Question: Please help me im very new in google chart script. Can you give me the right script for stacked proportional column chart with no complicated code in Google chart? And how to combine two charts... Im so glad if you can help me. Thank you
Here's the sample photo of combine charts:

And here's the script for stacked proportional column chart with complicated code:
'''
function drawVisualization() {
var data = google.visualization.arrayToDataTable([
['Year', 'Austria', 'Belgium', 'Czech Republic', 'Finland', 'France', 'Germany'],
['2003', <PHONE>, <PHONE>, 974066, <PHONE>, <PHONE>, <PHONE>],
['2004', <PHONE>, <PHONE>, 928875, <PHONE>, <PHONE>, <PHONE>],
['2005', <PHONE>, <PHONE>, <PHONE>, <PHONE>, <PHONE>, <PHONE>],
['2006', <PHONE>, <PHONE>, 940478, <PHONE>, <PHONE>, <PHONE>],
['2007', <PHONE>, <PHONE>, <PHONE>, <PHONE>, <PHONE>, <PHONE>],
['2008', <PHONE>, <PHONE>, <PHONE>, <PHONE>, <PHONE>, <PHONE>]
]);
var view = new google.visualization.DataView(data);
var columns = [0];
for (var i = 1; i < data.getNumberOfColumns(); i++) {
// add a column that calculates the proportional value of this column to the total
columns.push({
type: 'number',
label: data.getColumnLabel(i),
calc: (function (col) {
return function (dt, row) {
var val = dt.getValue(row, col);
var total = 0;
for (var j = 1; j < dt.getNumberOfColumns(); j++) {
total += dt.getValue(row, j);
}
return (total == 0) ? null : {v: val / total, f: val.toString()};
};
})(i)
});
// add an annotation column that puts a label on the bar
columns.push({
type: 'string',
role: 'annotation',
sourceColumn: i,
calc: 'stringify'
});
}
view.setColumns(columns);
var options = {
title:"Yearly Coffee Consumption by Country",
width:1000, height:400,
isStacked: true,
hAxis: {title: "Year"},
vAxis: {
format: '#%'
}
};
var chart = new google.visualization.ColumnChart(document.getElementById('visualization'));
chart.draw(view, options);
}
google.load('visualization', '1', {packages:['corechart'], callback: drawVisualization});
'''
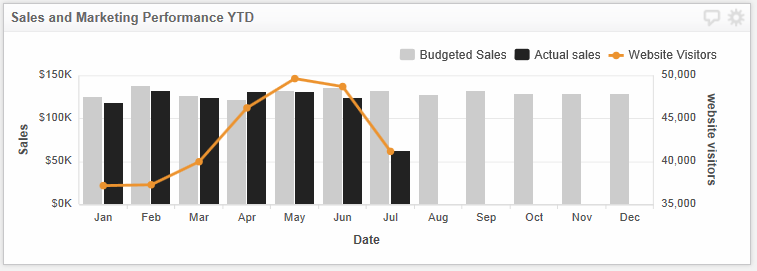
Answer: 'columns' is an array of column definitions that gets used by a DataView to set the data used by a chart. In this case, the code creates a bunch of calculated columns that calculate the percent of the total sum in each row that a particular column represents. This code:
'''
columns.push({
type: 'number',
label: data.getColumnLabel(i),
calc: (function (col) {
return function (dt, row) {
var val = dt.getValue(row, col);
var total = 0;
for (var j = 1; j < dt.getNumberOfColumns(); j++) {
total += dt.getValue(row, j);
}
return (total == 0) ? null : {v: val / total, f: val.toString()};
};
})(i)
});
'''
adds a column to the definition that uses the 'calc' method to calculate the percentage. The return value from this function is an object whose 'v' property represents the value to chart (the percentage) and whose 'f' property represents the string value to display in tooltips.
This code:
'''
columns.push({
type: 'string',
role: 'annotation',
sourceColumn: i,
calc: 'stringify'
});
'''
adds an annotation column to the columns array, which adds a label to each column.